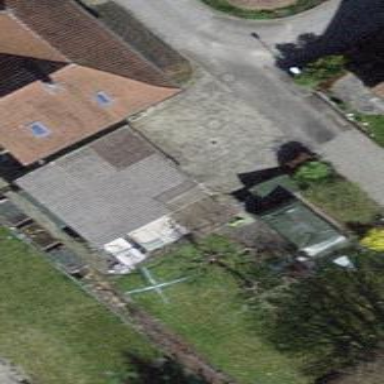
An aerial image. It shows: Garage building.